Question: I've just installed Teamsite on Linux CentOS 6.5. I've used Silent Installer and mostly default properties (install.properties), I logged in as a root user and everything seems to be good but the problem occurs when I'm trying to create New site or New page. I click as a usual File -> ... and there is only New File, New Branch etc. but there is no New Page or New Site button. Do you know what could went wrong during the installation or what can I do to "restore" this buttons and create sites/pages? Thx.

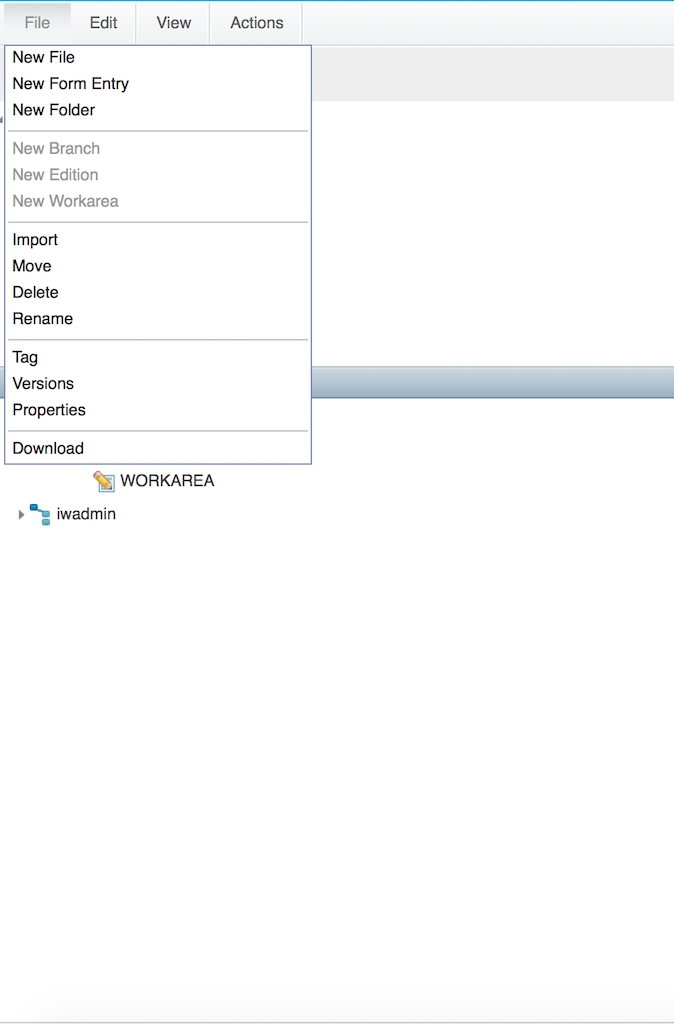
Answer: Ensure you are under a Workarea. Create a workarea under a branch and give it a try.
If you are already under a Workarea, then this would the issue with your license. Have you generated right licence from the official license website from HP Autonomy.
The Features are tied to License what you have. Just to cross verify if you do not see SiteMap TAB next to Content and Workflow ( just above file menu ) that indicated you are missing a full licence.
Please generate new licence and try deleting old and start Teamsite server issuing iwreset -a command.
Let me know if this helps.